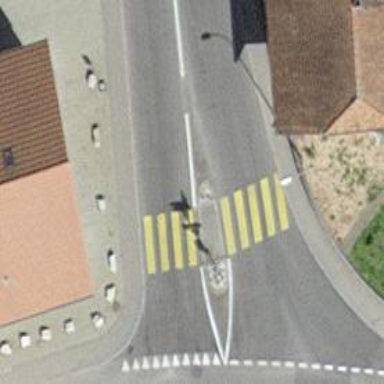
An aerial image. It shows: Zebra crossing with pedestrian island.